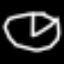
Label: clock